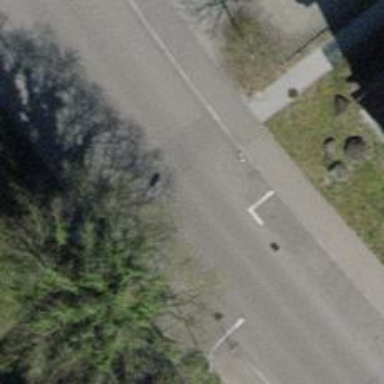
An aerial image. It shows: Footway made of paving stones.